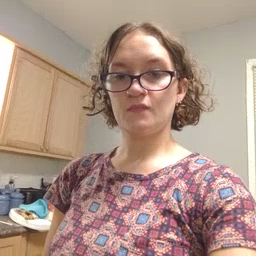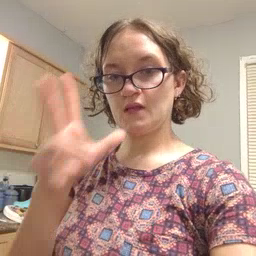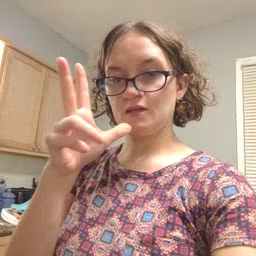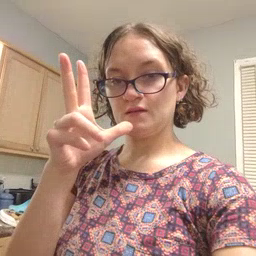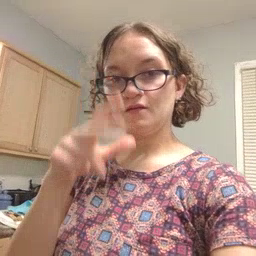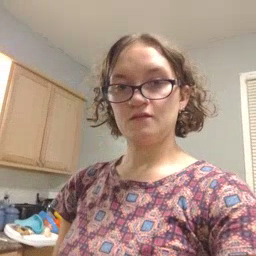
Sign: hen